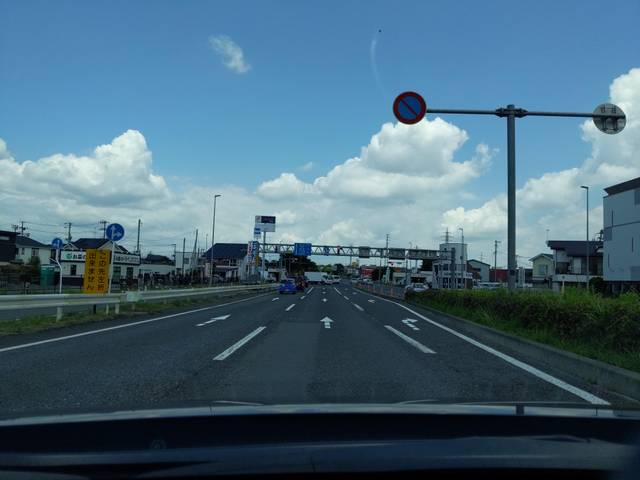
Region: Japan
Coordinates: 37.371, 140.348